Question: I am getting decimal number on the y-axis of a bar chart as (0.0, 0.5,1.0,1.5,2.0 and so on).

this is set a mask for the value axis labels.
'''
<axisFormat tickLabelMask="0.0" verticalTickLabels="false">
<labelFont/>
<tickLabelFont/>
</axisFormat>
'''
I want whole number in place of that (1,2,3,... and so on). How is it possible??
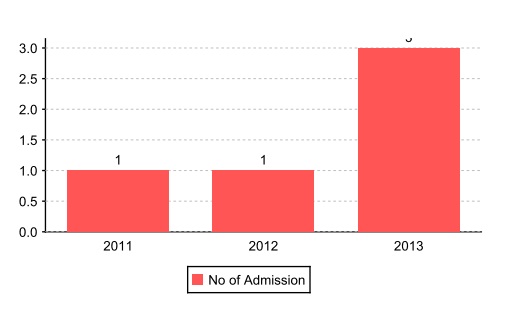
Answer: its very simple
In the IReport select your bar chart and click properties then go to Properties Expressions.
click add button and paste
'''
net.sf.jasperreports.chart.range.axis.tick.interval
'''
as "Property Name" and and set 1 as "Value". (see image below)
hope this could help.